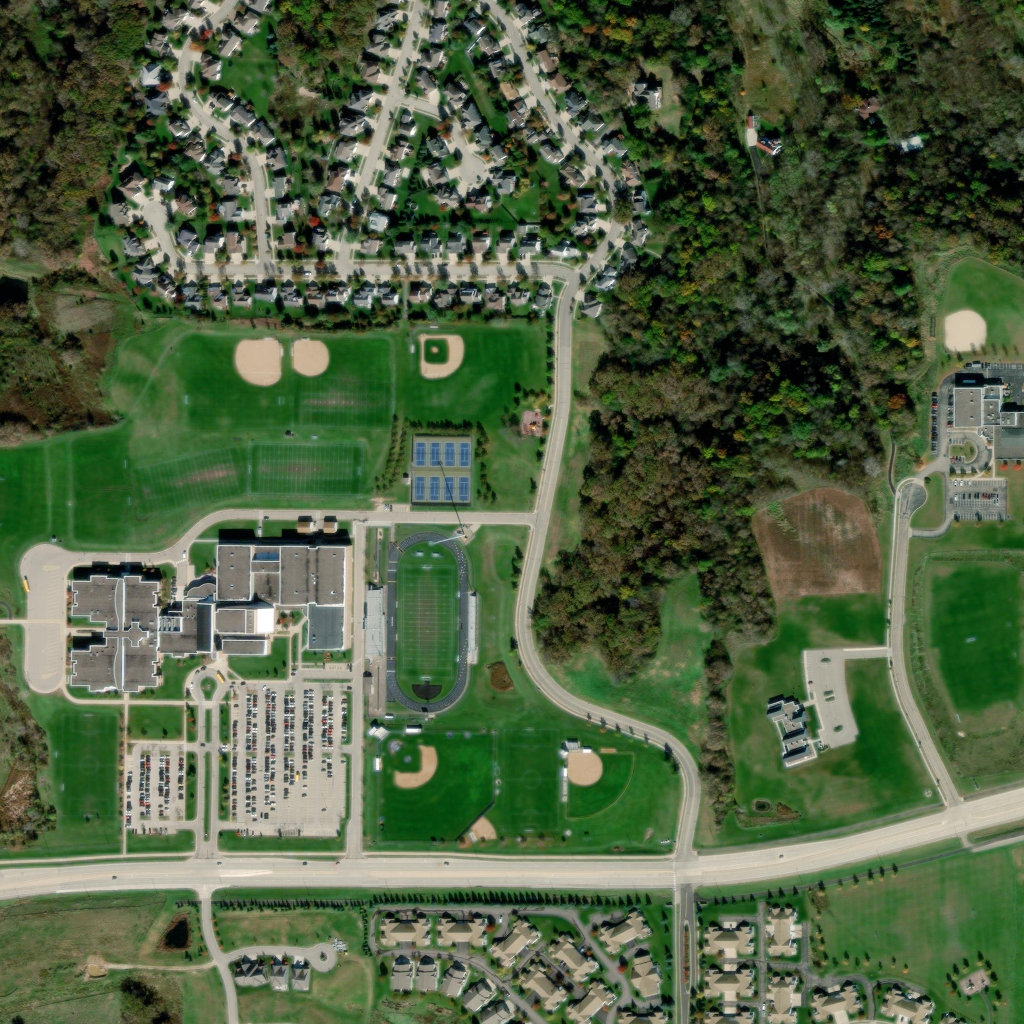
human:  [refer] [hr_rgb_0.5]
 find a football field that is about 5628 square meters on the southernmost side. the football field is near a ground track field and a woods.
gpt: <box>[[49, 71, 54, 81, 0]]</box>

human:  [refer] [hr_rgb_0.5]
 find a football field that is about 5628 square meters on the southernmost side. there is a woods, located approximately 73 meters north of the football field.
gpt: <box>[[49, 71, 54, 81, 0]]</box>

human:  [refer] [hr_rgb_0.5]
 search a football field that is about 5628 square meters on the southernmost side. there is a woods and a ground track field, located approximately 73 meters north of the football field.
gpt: <box>[[49, 71, 54, 81, 0]]</box>

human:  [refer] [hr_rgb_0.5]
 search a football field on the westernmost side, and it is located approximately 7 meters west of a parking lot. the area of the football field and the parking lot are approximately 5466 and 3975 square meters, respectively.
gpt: <box>[[6, 70, 11, 79, 0]]</box>